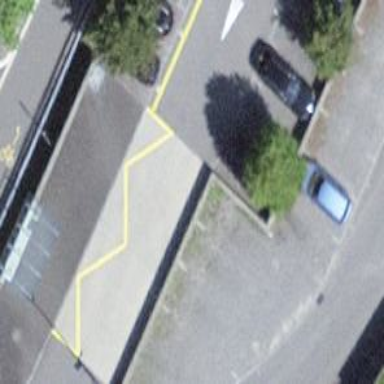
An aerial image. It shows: Wall barrier.